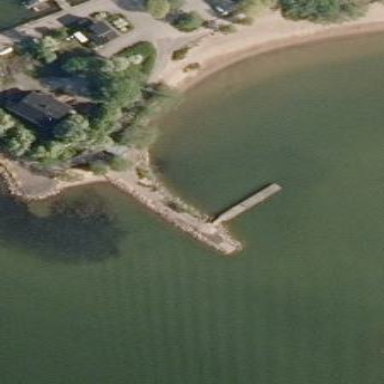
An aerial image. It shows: Breakwater structure.